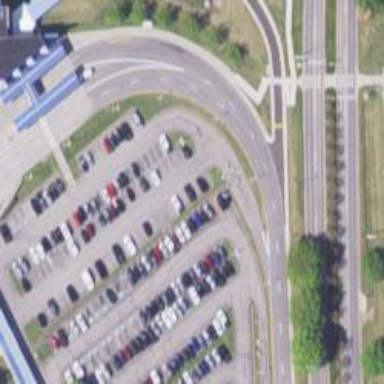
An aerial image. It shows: Tertiary link road with asphalt surface.